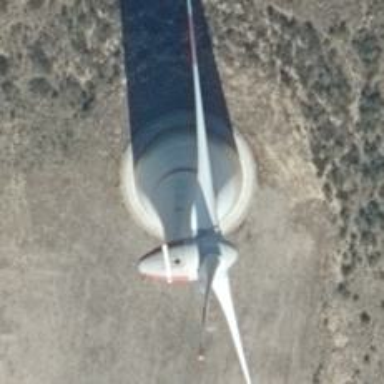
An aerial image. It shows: Wind power generator.